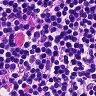
Metastatic tissue present: no